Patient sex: M
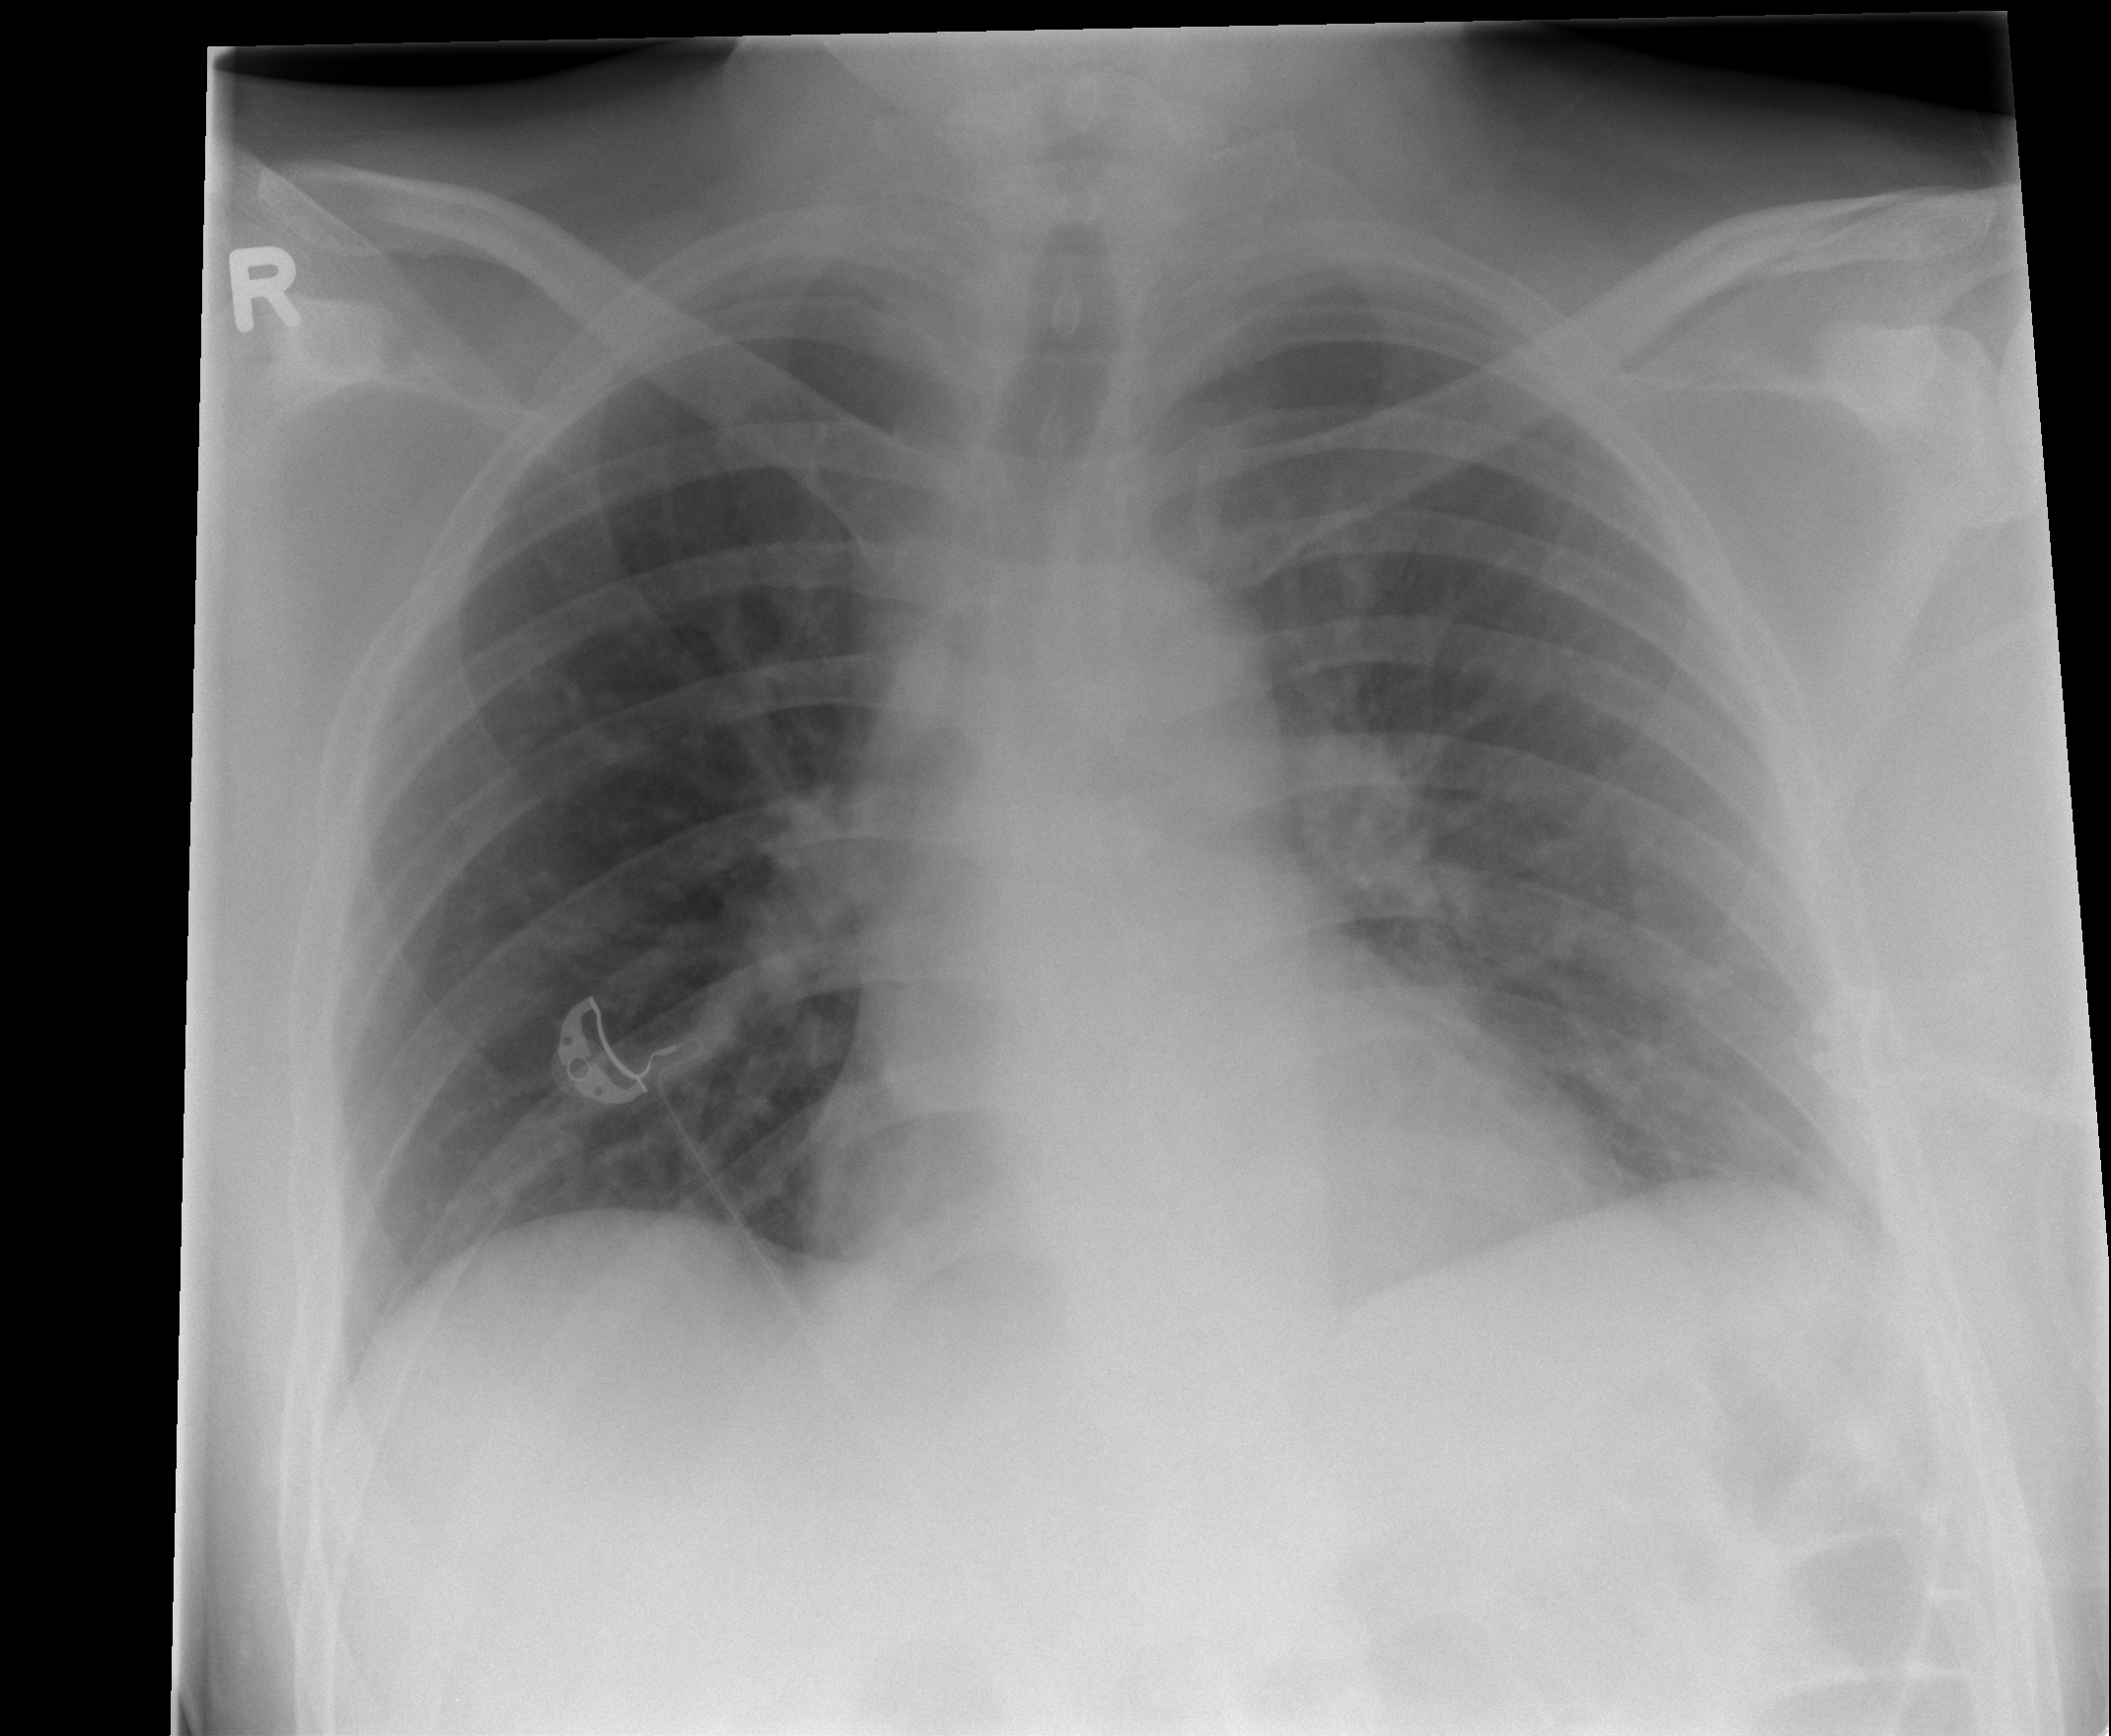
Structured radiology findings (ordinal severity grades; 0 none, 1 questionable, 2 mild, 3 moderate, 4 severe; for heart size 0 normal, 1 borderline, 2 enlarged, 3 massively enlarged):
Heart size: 0
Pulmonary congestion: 0
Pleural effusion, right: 0
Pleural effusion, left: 1
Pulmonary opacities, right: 0
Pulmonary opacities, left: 0
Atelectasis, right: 0
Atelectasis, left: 0